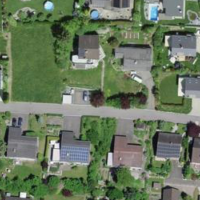
EUNIS habitat code: 55
Species observed at this site:
Clinopodium vulgare